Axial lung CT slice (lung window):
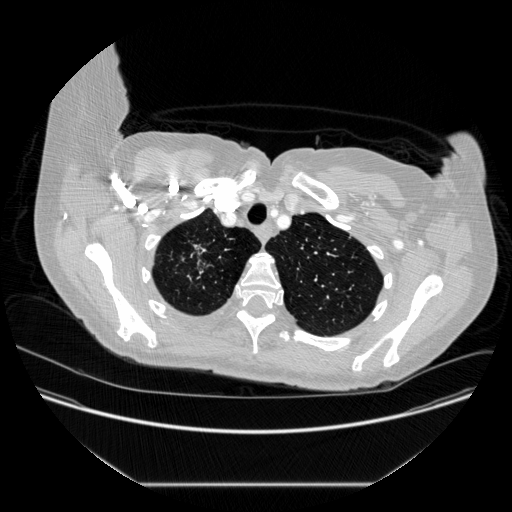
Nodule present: no